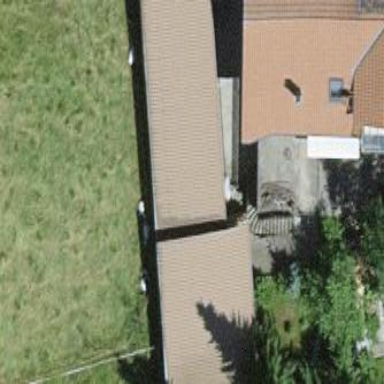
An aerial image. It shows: View of roof of building.